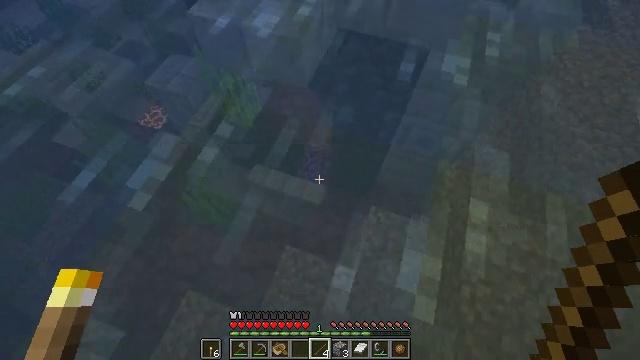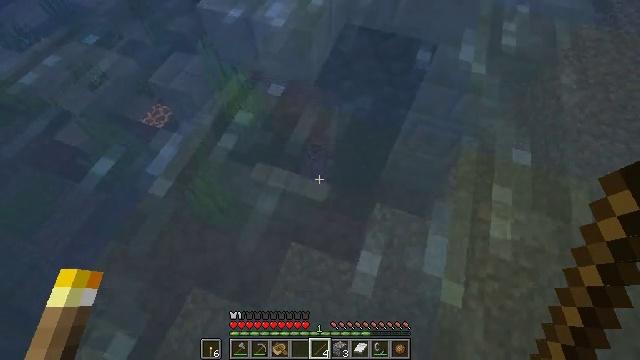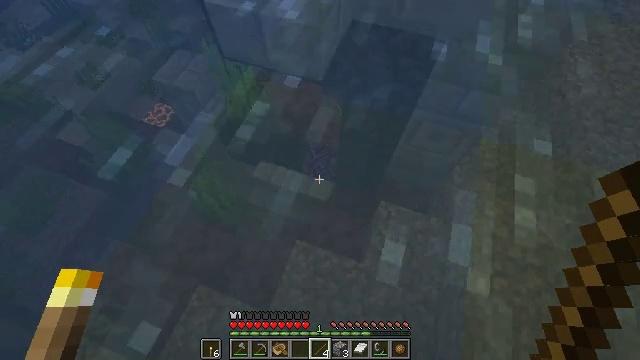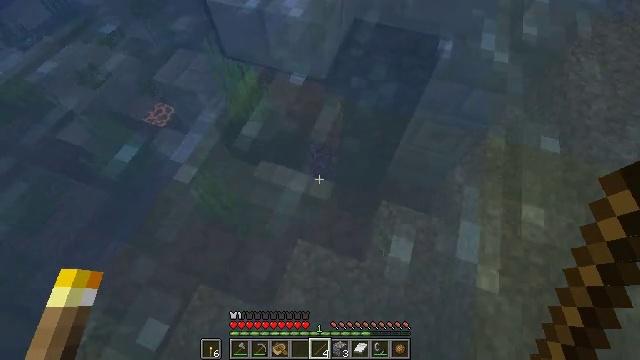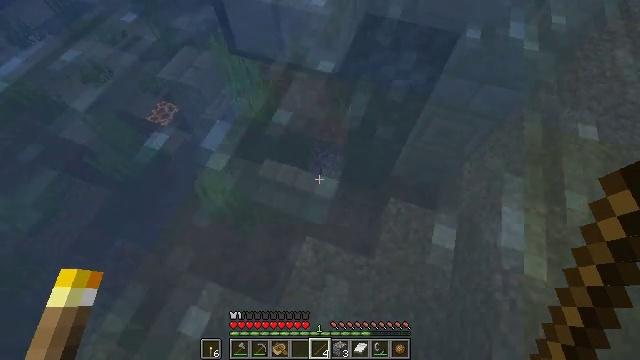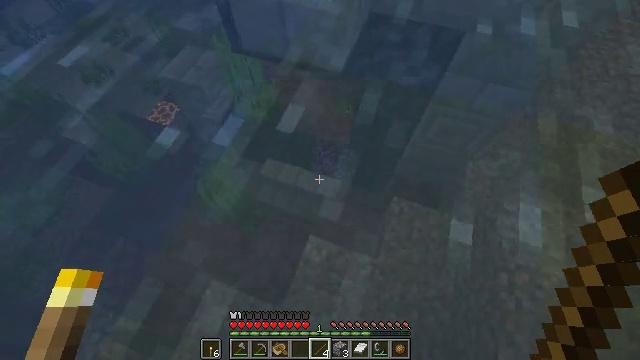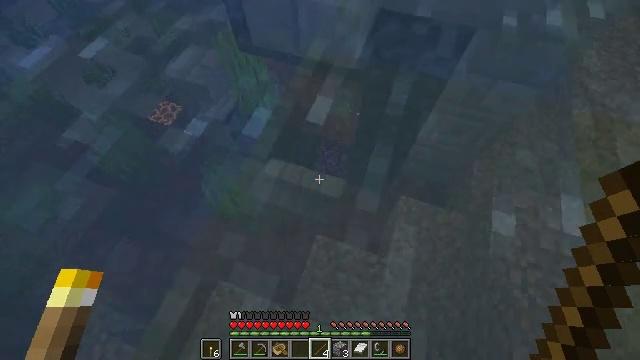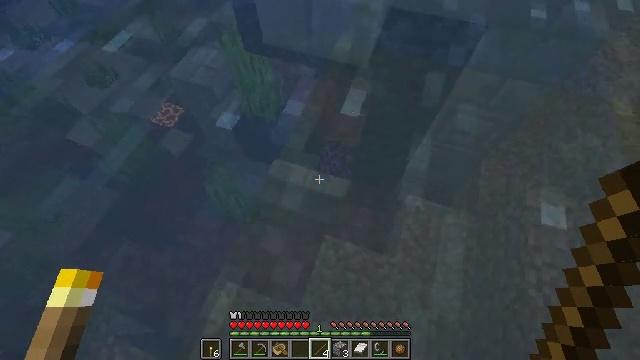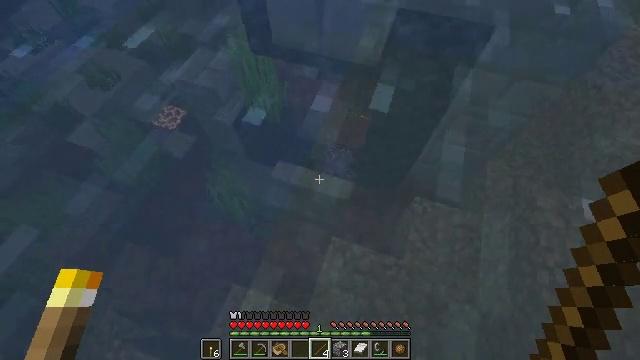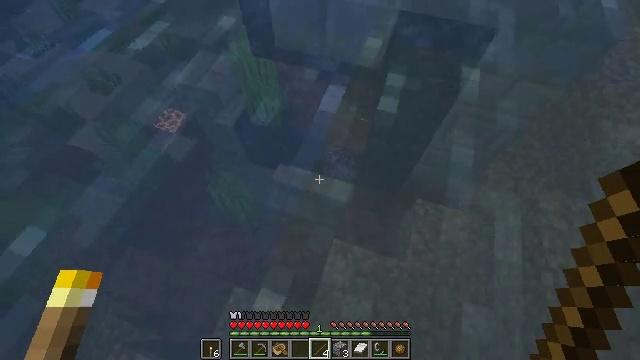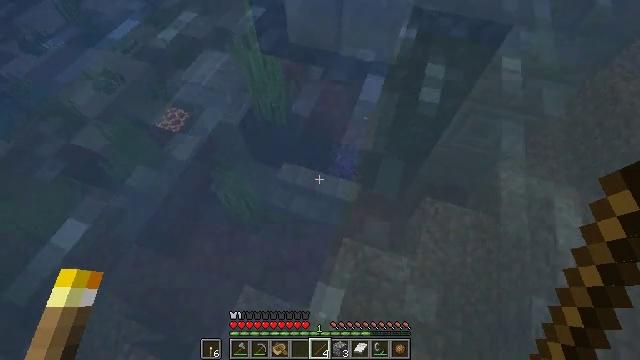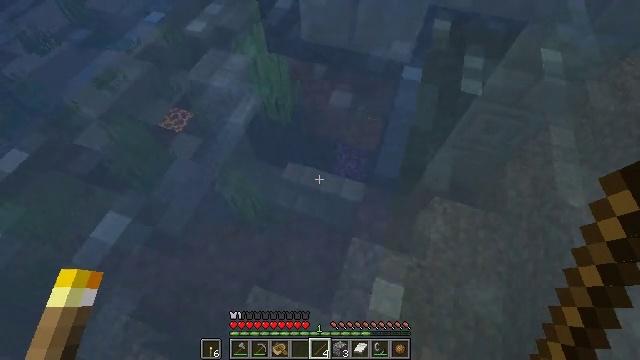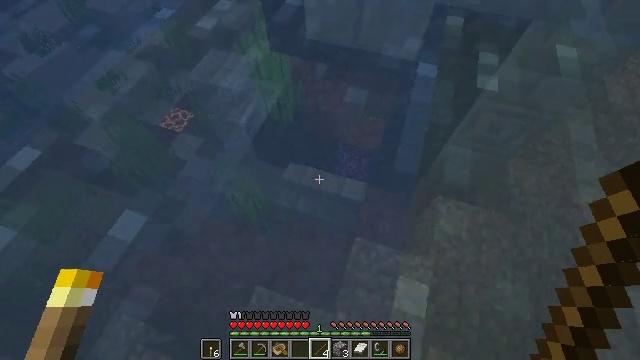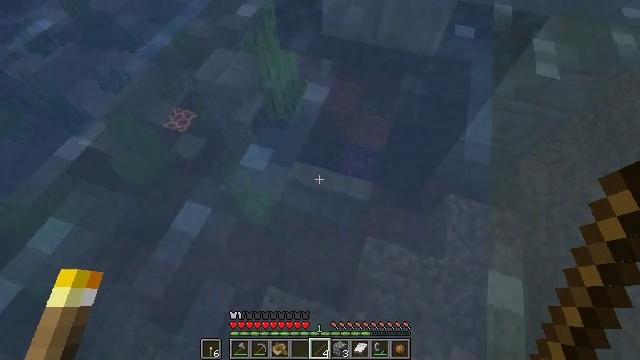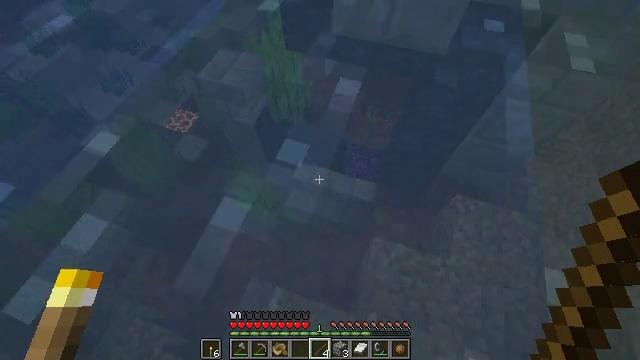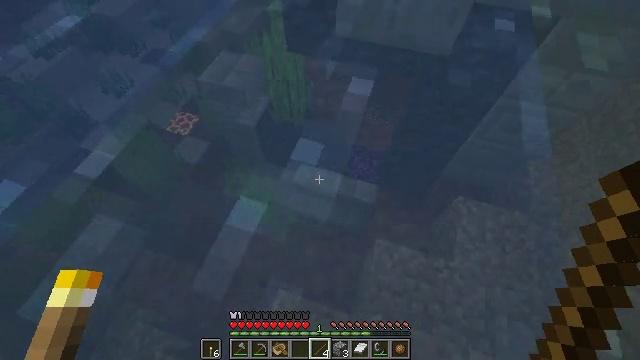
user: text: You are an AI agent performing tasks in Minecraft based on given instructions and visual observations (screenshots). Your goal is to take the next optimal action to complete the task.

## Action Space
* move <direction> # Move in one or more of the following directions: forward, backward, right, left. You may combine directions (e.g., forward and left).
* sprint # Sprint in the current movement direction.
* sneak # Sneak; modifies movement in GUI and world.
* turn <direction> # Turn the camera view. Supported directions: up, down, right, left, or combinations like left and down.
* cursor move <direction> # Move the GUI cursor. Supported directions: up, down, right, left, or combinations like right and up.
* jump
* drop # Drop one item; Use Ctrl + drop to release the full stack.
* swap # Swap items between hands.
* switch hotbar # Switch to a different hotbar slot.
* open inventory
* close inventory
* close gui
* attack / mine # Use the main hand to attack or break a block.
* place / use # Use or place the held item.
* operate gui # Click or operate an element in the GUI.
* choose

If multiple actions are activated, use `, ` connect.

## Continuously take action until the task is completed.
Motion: motion action
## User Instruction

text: Clear the seagrass to get an item.
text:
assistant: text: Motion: move left
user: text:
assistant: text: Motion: move left
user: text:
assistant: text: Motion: move left
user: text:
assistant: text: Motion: move left
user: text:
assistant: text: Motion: move left
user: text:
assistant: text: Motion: move left
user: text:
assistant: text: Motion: move left
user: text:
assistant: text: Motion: move left
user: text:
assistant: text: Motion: move left
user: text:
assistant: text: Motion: move left
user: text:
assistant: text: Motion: move left
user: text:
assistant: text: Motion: move left
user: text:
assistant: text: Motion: move left
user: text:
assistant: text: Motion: move left
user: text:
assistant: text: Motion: move left
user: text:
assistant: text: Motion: move left
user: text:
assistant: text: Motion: move left
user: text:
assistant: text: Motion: move left
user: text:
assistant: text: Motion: move left
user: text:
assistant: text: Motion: move left
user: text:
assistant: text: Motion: move left
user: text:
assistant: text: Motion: move left
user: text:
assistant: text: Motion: move left
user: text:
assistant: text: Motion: move forward and move left
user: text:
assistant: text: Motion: move forward and move left
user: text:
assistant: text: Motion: move forward
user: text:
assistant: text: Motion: move forward
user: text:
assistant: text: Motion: move forward
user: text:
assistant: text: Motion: move forward
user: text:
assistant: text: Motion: move forward, turn down